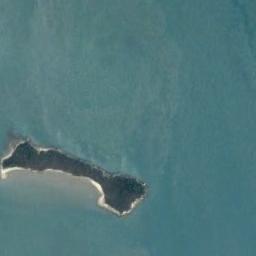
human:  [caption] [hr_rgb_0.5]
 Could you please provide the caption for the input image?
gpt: Many trees are on the island .

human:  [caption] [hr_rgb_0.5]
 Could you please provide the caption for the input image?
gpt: The island has dense vegetation and beaches and the waters around the island is light blue .

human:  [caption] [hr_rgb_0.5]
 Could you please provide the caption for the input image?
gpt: The strip-shaped green island is surrounded by blue water, The island is full of green plants, And there is a circle of white sand outside the island .

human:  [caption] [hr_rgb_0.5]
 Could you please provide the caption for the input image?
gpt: The green island is on a blue sea .

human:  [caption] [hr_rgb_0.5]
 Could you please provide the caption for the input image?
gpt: The island is surrounded by green Spaces .